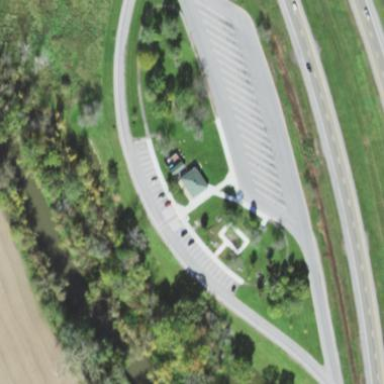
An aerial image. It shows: Rest area along the road.